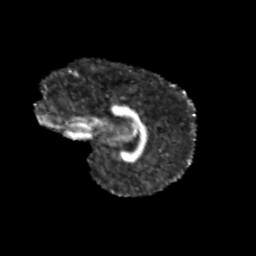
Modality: FA
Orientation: sagittal
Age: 10
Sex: female
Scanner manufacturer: siemens
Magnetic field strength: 3 T
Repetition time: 3.8 s
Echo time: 0.07 s